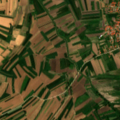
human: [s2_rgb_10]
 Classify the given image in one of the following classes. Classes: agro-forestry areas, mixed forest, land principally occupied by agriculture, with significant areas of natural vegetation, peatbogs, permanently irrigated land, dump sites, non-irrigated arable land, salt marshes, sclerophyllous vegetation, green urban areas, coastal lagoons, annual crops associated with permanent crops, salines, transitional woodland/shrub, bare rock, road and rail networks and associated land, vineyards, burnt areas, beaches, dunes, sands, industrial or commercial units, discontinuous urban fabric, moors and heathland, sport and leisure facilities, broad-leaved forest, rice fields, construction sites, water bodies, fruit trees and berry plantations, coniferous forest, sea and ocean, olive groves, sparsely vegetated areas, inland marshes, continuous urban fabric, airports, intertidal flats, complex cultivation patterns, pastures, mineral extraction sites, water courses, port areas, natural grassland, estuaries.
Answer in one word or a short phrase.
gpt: discontinuous urban fabric, non-irrigated arable land, complex cultivation patterns